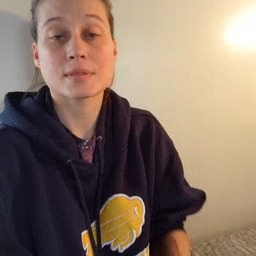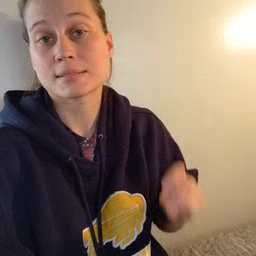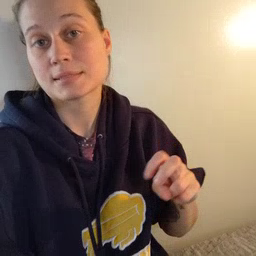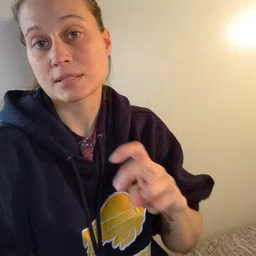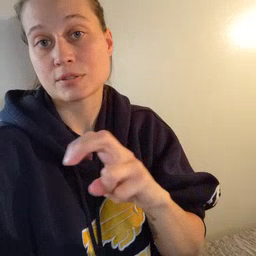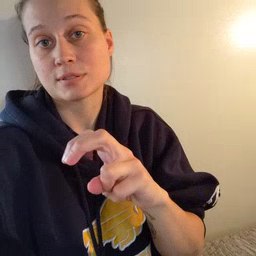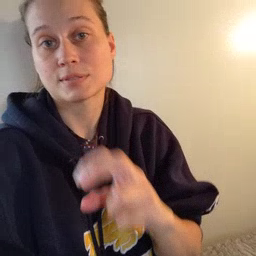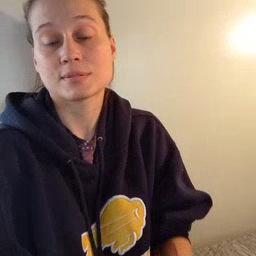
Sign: stairs